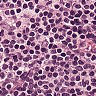
Metastatic tissue present: no